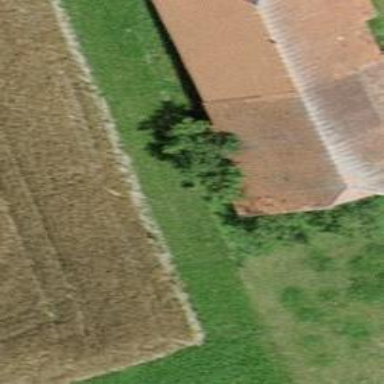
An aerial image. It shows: Rural barn.